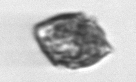
Label: Kryptoperidinium_triquetrum